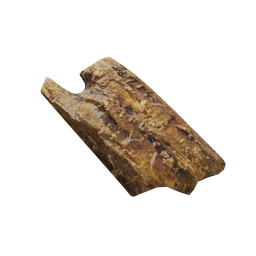
Label: nature